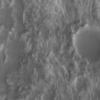
Label: not_dusty